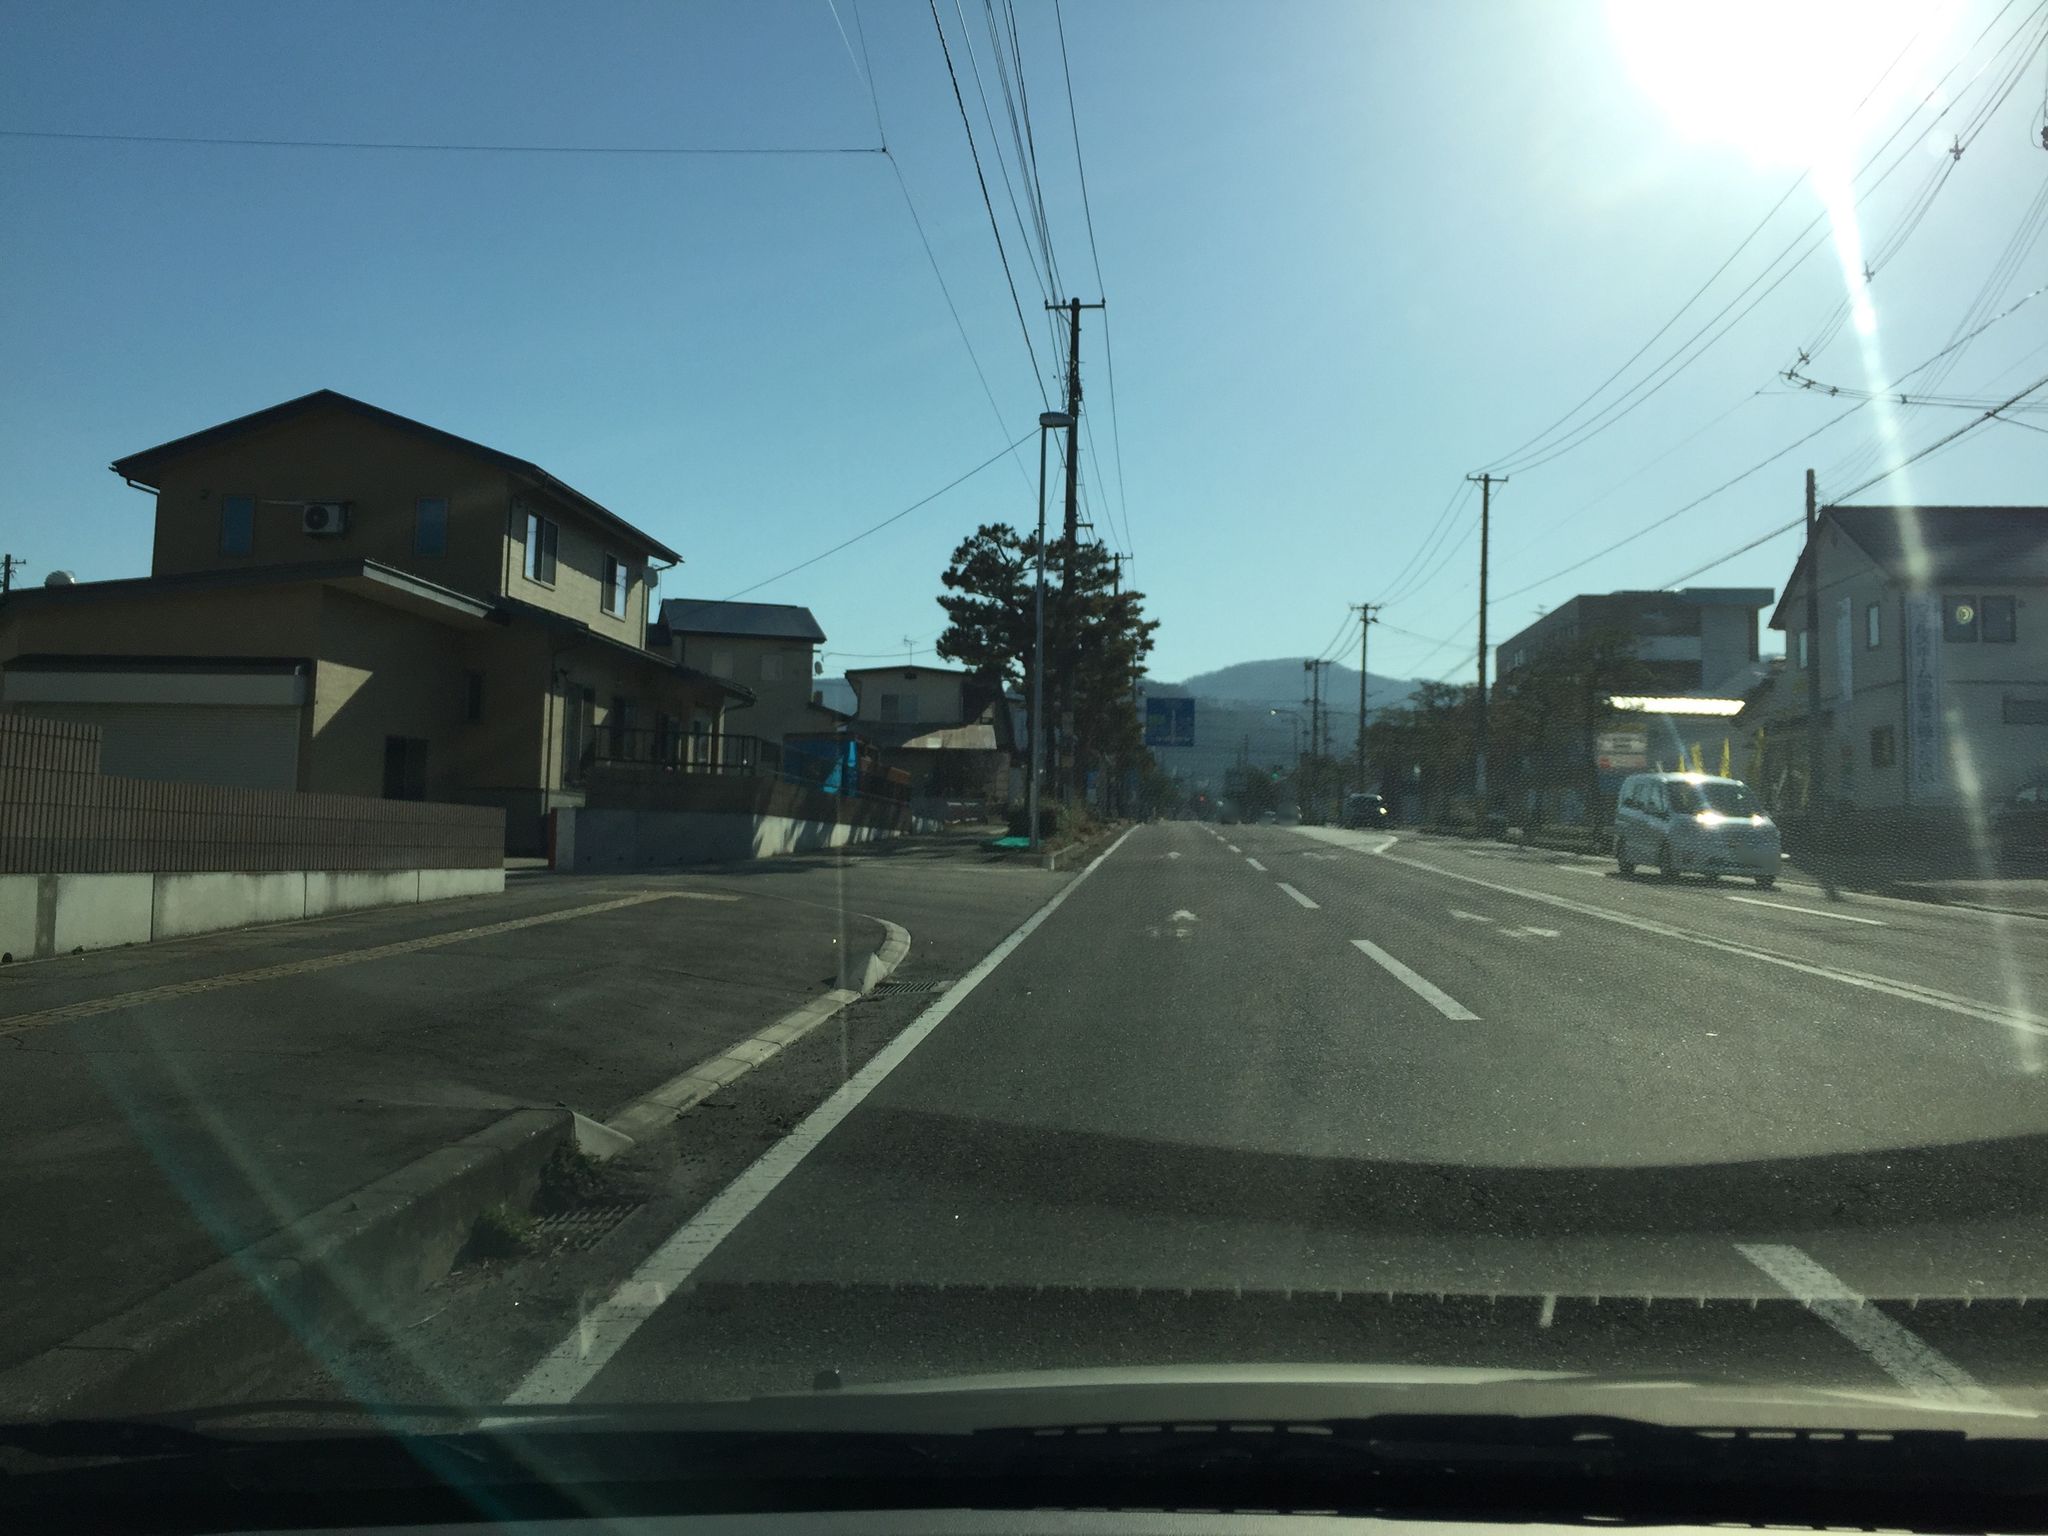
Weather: clear
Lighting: day
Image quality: good
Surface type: driving surface
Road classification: footway
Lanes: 4.0
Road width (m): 3
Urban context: urban centre
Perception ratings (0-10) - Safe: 0.76, Lively: 2.29, Beautiful: 1.72, Boring: 4.24, Depressing: 5.65, Wealthy: 0.67